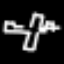
Label: airplane